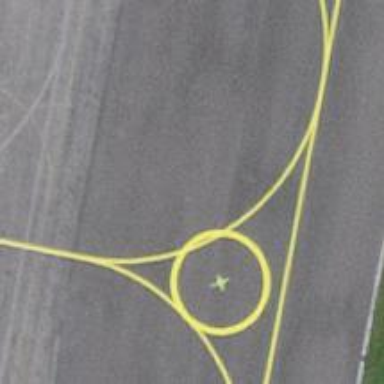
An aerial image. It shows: View of taxiway at the airport.